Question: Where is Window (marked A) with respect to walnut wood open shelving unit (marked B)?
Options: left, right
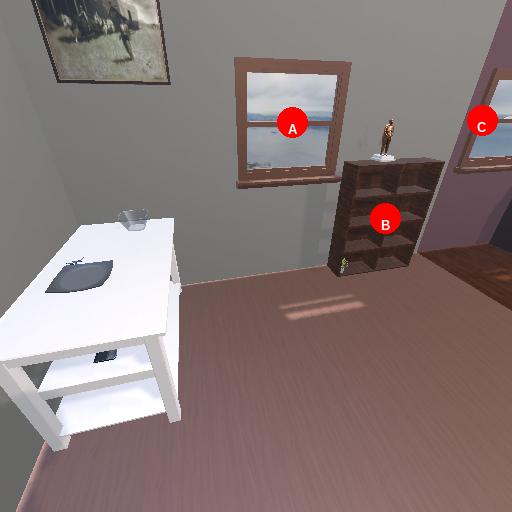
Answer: left